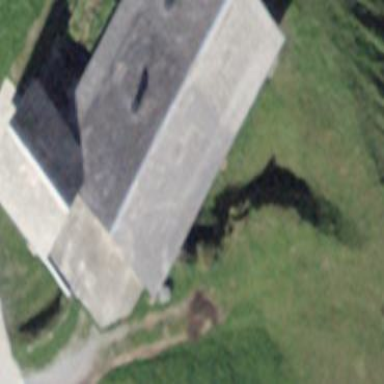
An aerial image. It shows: Farm auxiliary building.